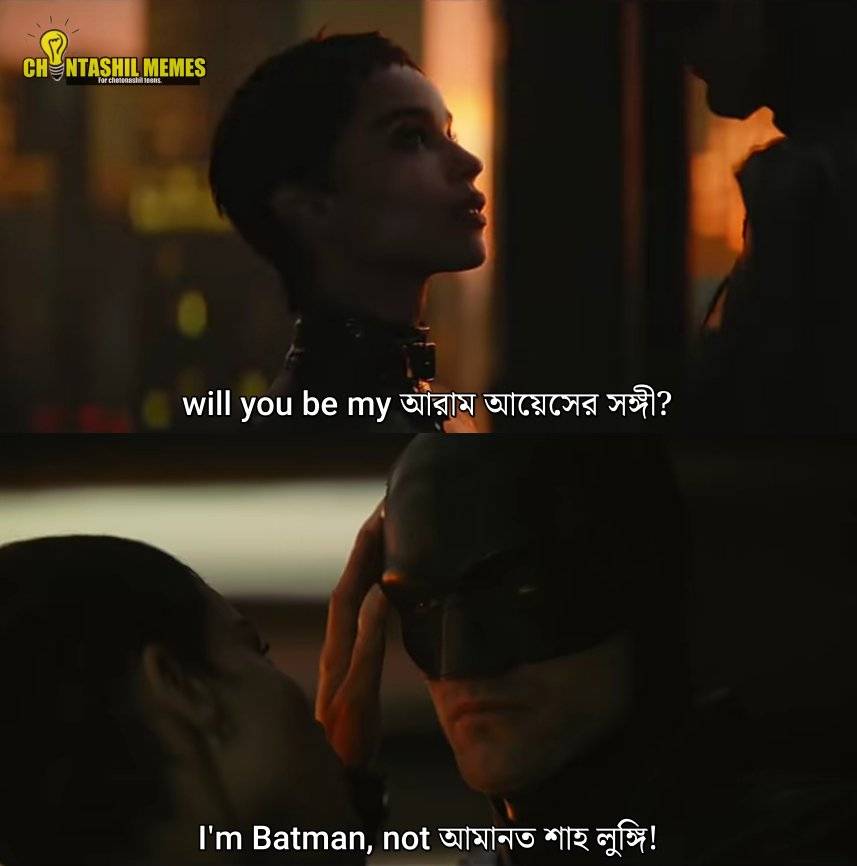
Caption: will you be my আরাম আয়েশের সঙ্গী ?     I'm Batman, not  আমানত শাহ লুঙ্গি !
Label: non-hate